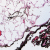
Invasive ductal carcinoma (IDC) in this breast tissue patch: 0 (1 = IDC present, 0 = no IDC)